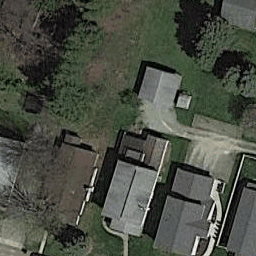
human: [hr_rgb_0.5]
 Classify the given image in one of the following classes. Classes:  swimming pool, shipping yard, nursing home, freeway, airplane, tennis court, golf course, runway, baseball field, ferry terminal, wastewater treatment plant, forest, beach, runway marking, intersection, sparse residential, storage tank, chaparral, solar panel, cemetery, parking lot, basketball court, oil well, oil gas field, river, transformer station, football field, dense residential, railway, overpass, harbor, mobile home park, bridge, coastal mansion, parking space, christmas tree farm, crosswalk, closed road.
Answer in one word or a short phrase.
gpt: sparse residential